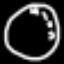
Label: clock